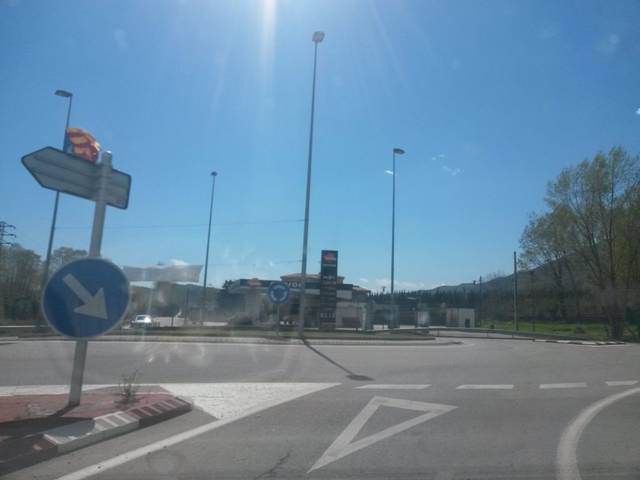
Region: Spain
Coordinates: 41.967, 2.625